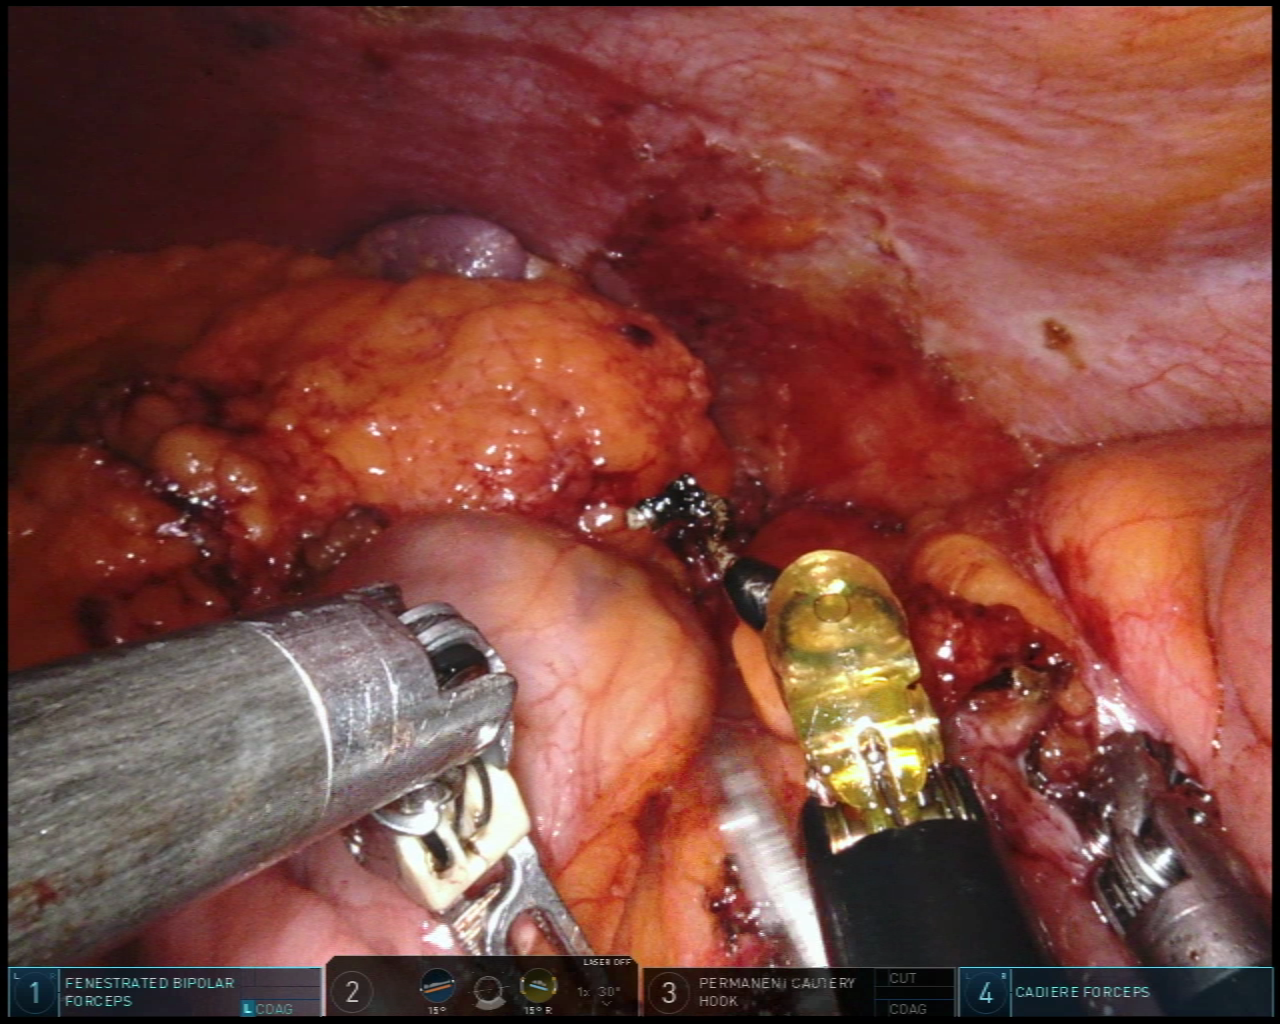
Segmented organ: spleen
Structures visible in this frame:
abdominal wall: yes
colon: yes
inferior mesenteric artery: no
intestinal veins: no
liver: no
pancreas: no
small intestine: no
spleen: yes
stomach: no
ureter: no
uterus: no
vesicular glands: no